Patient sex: M
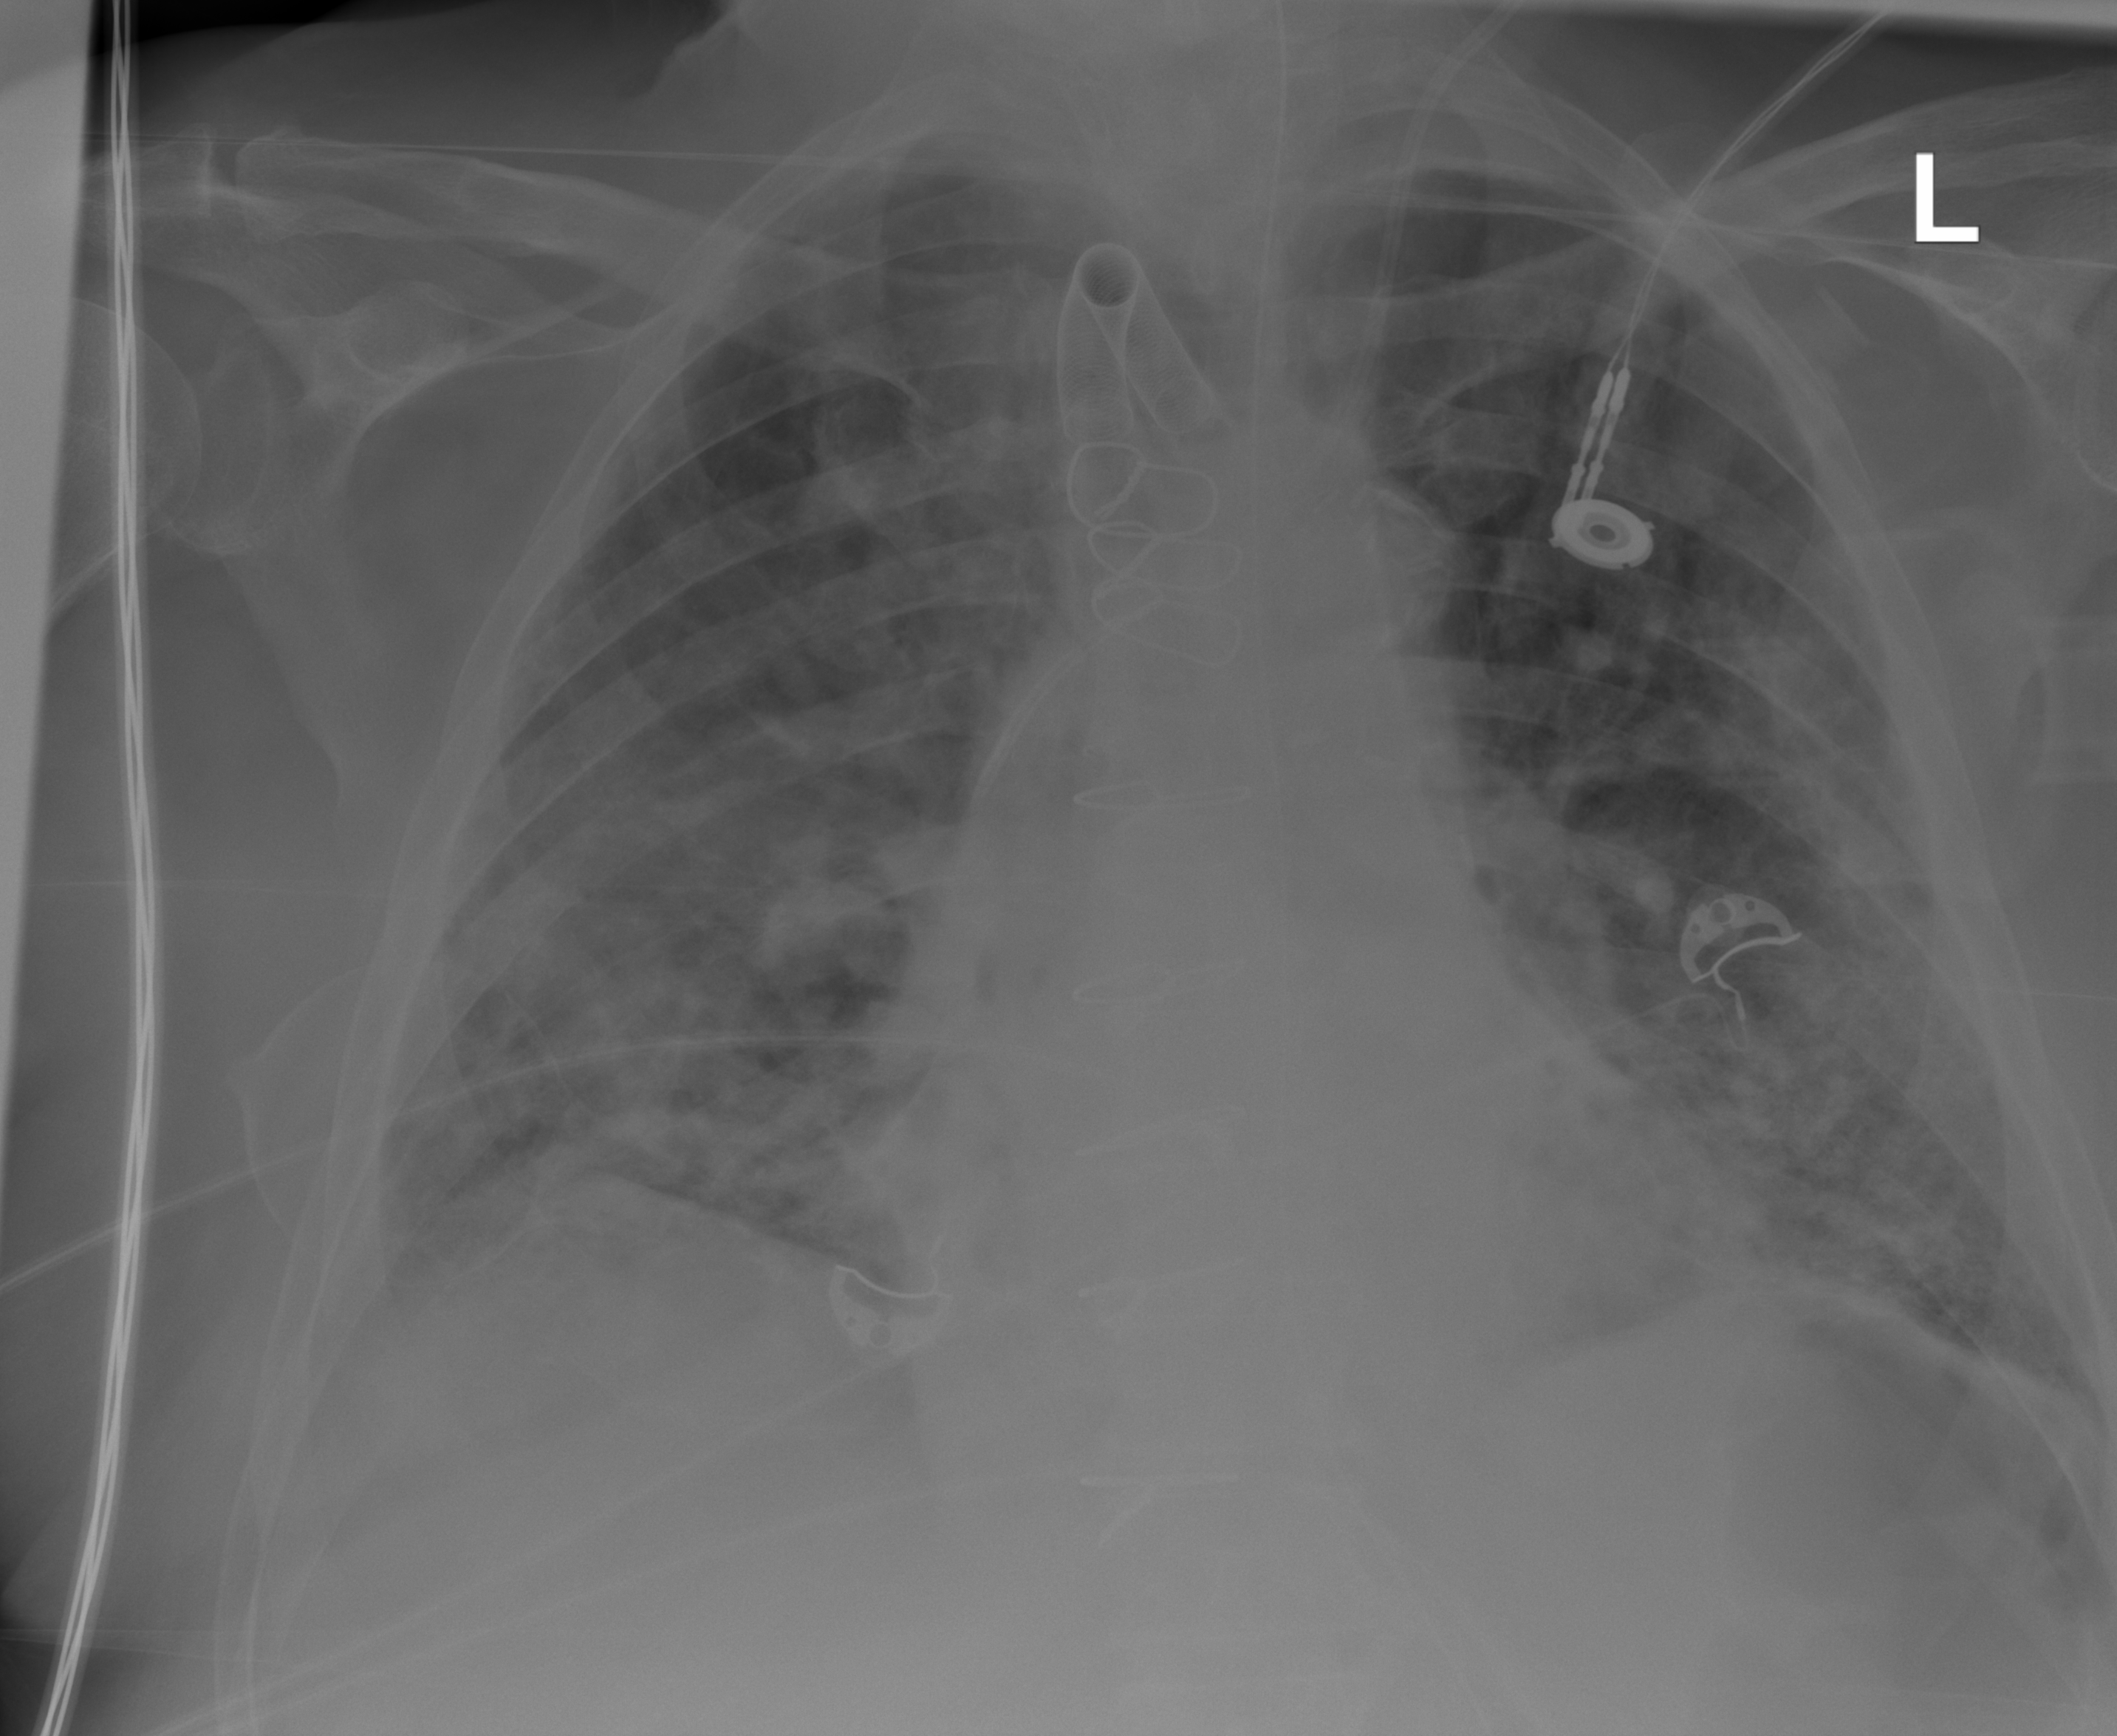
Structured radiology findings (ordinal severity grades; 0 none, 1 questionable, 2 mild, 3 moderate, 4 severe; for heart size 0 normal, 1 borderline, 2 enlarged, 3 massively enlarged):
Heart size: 1
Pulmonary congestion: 2
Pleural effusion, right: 2
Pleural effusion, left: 0
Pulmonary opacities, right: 3
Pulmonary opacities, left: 3
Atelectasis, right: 3
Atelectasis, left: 3